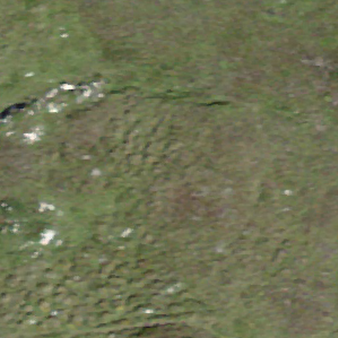
Label: other